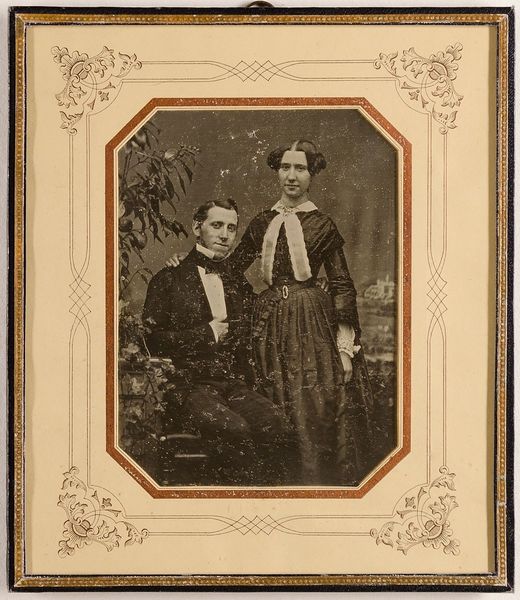
Titel: Edmund Johann Krüß (1824-1906) und seine Frau Agathe Auguste, geb. Bauer (1829-1912), um 1852
Künstler: Andres Krüß
Standort: Hamburg
Institution: Museum für Kunst und Gewerbe Hamburg
Schlagwörter: mann, frau, portrait, figur, paar, foto, fotografie, photographie, doppelbildnis, doppelportrait, photo, ehe, lichtbild, daguerreotypie, bildwerke, angewandte und bildende kunst, hessische systematik, porträt, porträtfotografie, porträtphotographie, doppelporträt, verheiratetes paar, matrimonium, ehestand